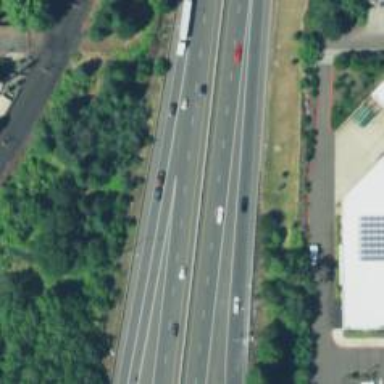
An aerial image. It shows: Motorway junction.